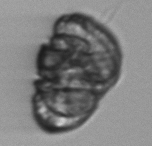
Label: Margalefidinium